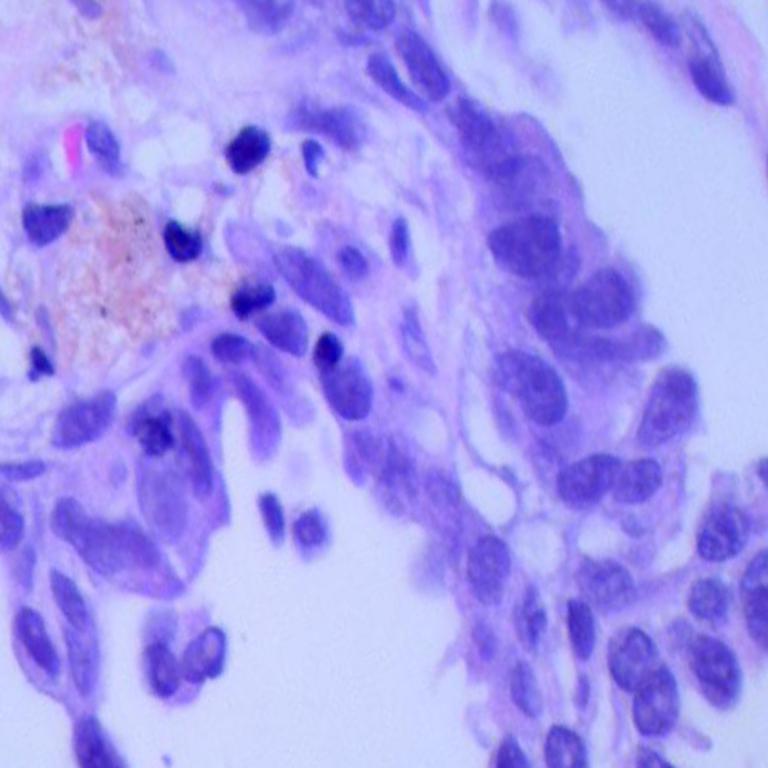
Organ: lung
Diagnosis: adenocarcinomas